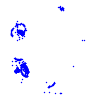
Particle: kaon